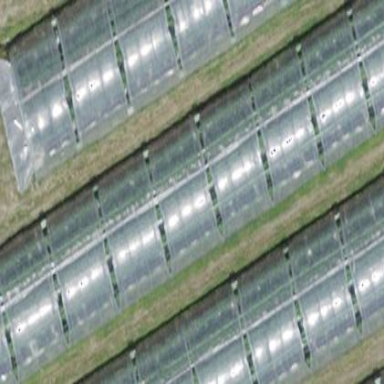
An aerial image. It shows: Greenhouse.